Field crop: maize
Growth stage: 2
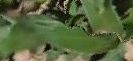
Species: maize